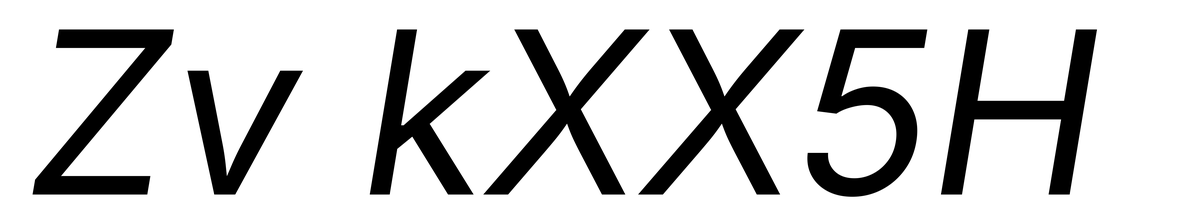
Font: Inter-Italic_Italic